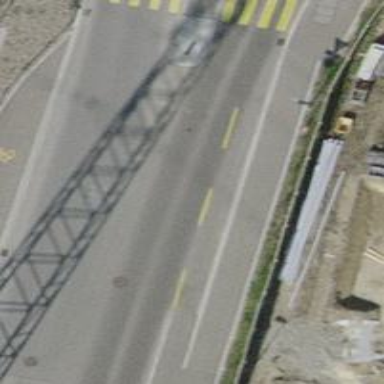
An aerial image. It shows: Unclassified road with concrete surface and separate sidewalk.